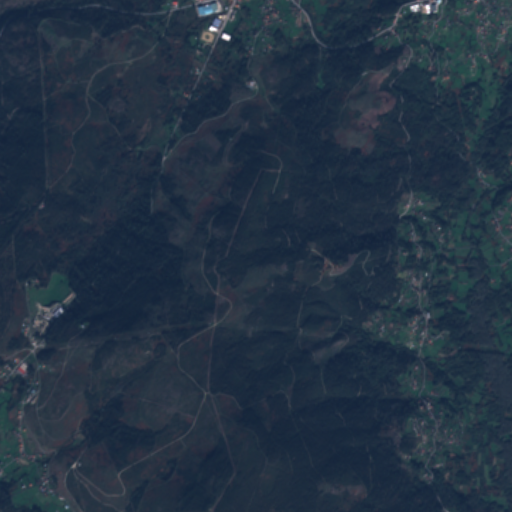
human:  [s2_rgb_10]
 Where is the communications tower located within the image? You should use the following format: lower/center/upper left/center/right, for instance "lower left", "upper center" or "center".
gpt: The communications tower is located in the center of the image.
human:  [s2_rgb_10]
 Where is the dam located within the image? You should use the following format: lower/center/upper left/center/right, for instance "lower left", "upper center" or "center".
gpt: The dam is located in the upper left of the image.
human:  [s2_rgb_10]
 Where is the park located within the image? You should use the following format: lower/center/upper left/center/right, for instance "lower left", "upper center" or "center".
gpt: The park is located in the upper center of the image.
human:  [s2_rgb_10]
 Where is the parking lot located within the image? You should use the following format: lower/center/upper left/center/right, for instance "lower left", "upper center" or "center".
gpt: The parking lot is located in the upper right of the image.
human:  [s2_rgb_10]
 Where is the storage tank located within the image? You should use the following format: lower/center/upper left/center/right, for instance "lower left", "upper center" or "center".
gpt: The storage tank is located in the lower left of the image.
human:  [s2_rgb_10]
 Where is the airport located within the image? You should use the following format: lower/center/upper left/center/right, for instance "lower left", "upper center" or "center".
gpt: There is no airport in the image.